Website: home-depot
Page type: customer-info-address
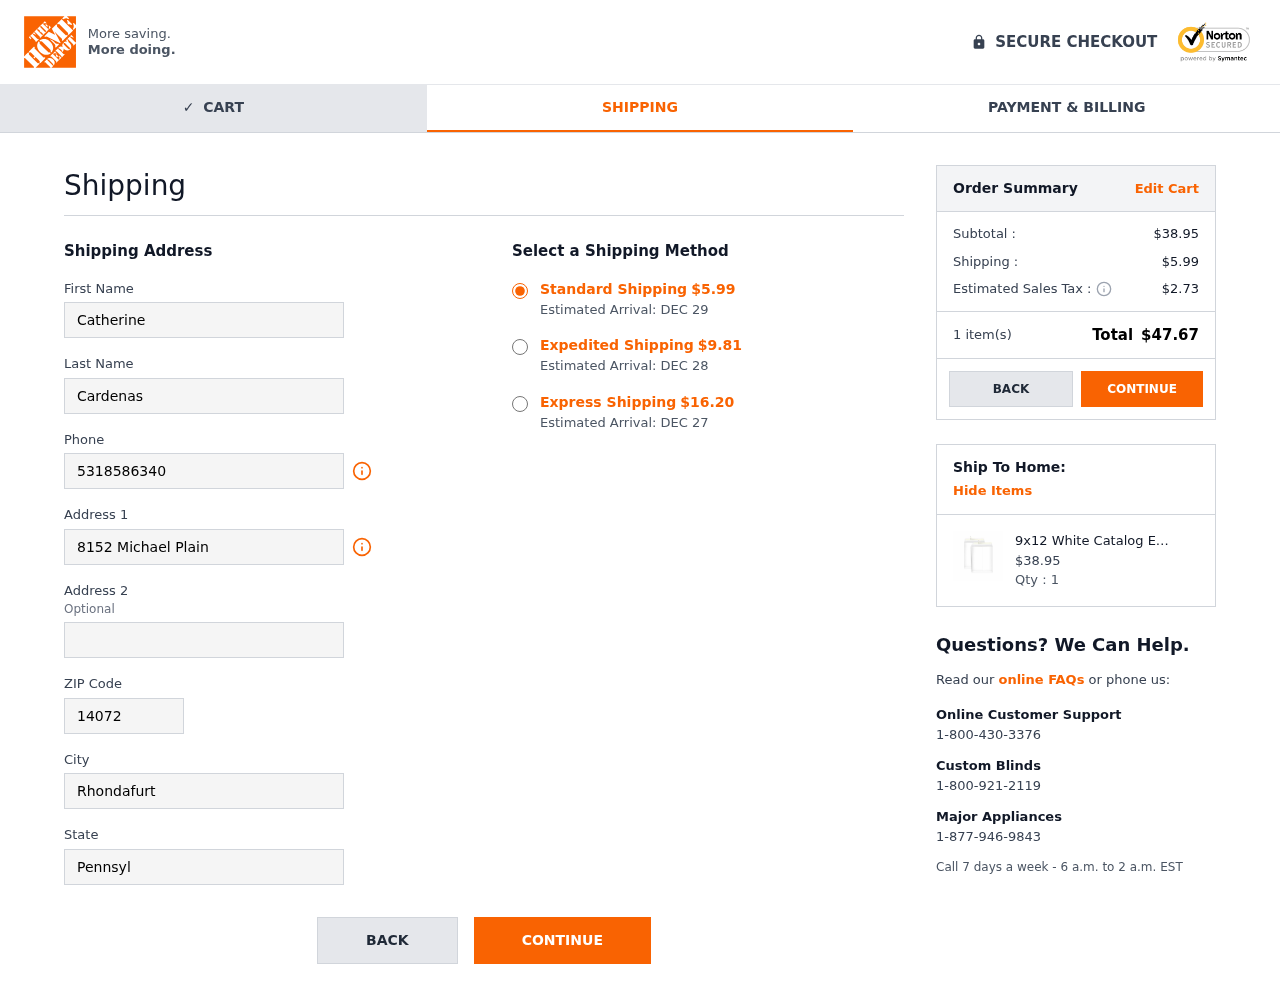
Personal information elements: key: PII_CITY
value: Rhondafurt
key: PII_FIRSTNAME
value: Catherine
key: PII_LASTNAME
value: Cardenas
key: PII_PHONE
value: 5318586340
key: PII_POSTCODE
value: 14072
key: PII_STATE
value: Pennsylvania
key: PII_STREET
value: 8152 Michael Plain
Product elements: key: PRODUCT1_NAME
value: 9x12 White Catalog Envelope, Peel & Seal
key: PRODUCT1_PRICE
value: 38.95
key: PRODUCT1_QUANTITY
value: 1
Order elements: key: ORDER_SHIPPING_COST
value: $5.99
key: ORDER_DELIVERY_DATE
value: Estimated Arrival: DEC 29
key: ORDER_SHIPPING_COST_EXPEDITED
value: $9.81
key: ORDER_DELIVERY_DATE_EXPEDITED
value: Estimated Arrival: DEC 28
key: ORDER_SHIPPING_COST_EXPRESS
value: $16.20
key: ORDER_DELIVERY_DATE_EXPRESS
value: Estimated Arrival: DEC 27
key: ORDER_SUBTOTAL
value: $38.95
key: ORDER_TAX
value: $2.73
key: ORDER_NUM_ITEMS
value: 1 item(s)
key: ORDER_TOTAL
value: $47.67